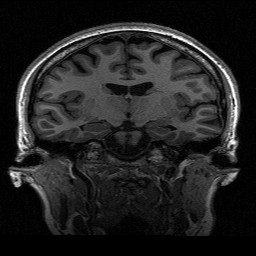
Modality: T1w
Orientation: sagittal